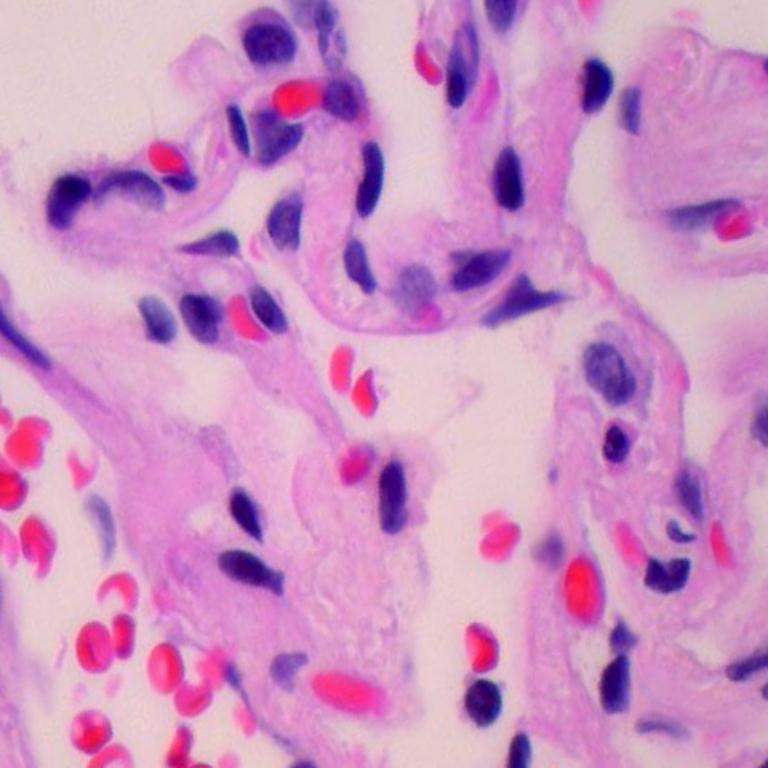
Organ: lung
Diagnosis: benign